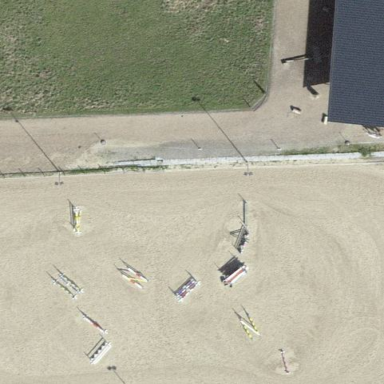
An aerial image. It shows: Equestrian pitch for leisure land activities.